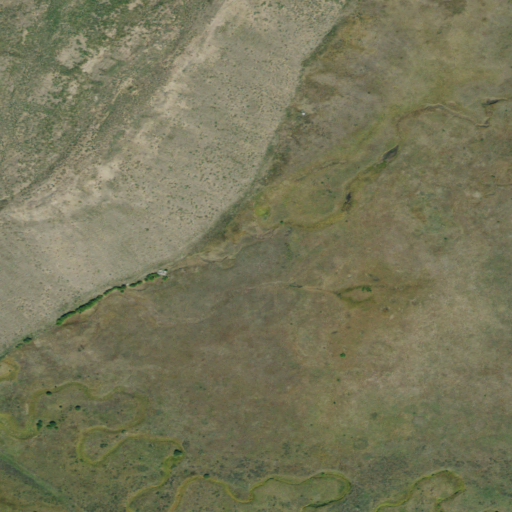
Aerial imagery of valley in Idaho named Dry Valley containing shrub, herbaceous wetlands, and woody wetlands